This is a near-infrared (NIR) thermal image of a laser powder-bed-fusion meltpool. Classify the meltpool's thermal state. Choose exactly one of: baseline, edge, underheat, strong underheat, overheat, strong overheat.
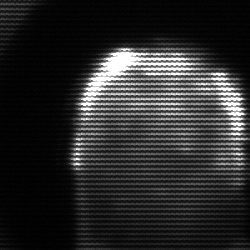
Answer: baseline